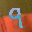
Label: 9